Question: My copy into command is as follows:
'''
"COPY INTO "+ @[User::SchemaName] + "." + @[User::tableName] + " file_format = (field_delimiter = '|',null_if = ('NULL', 'null'),empty_field_as_null=false,validate_UTF8=false)"
'''
After copying when I do select distinct on a column the output is as shown below.
Is there anything wrong with my copy into command? Or the flat file?

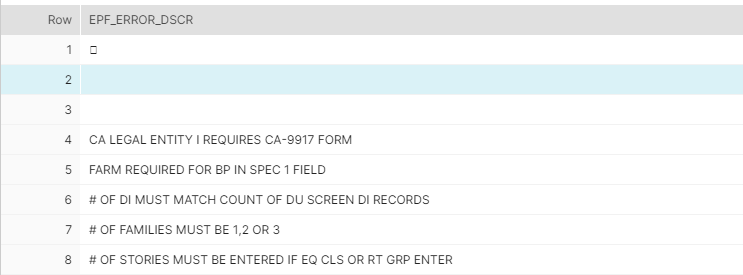
Answer: You will have to examine your flat file. You have asked not to validate the utf8 data in your file format and also empty_field_as_null=false .
Examine your flat file to check if it is having any non utf8 characters and set the proper encoding.
you can use the file command on the flat file to see if it has any non utf values and based on that set the encoding.
example :
file ITEM_STACK.1
ITEM_STACK.1: ISO-8859 text, with very long lines
Review the table in the following documentation for the encoding values
<URL>